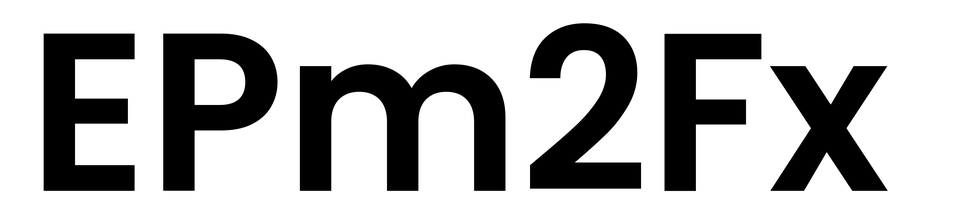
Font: Poppins-SemiBold